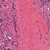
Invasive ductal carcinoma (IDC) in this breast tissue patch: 0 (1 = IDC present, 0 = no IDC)